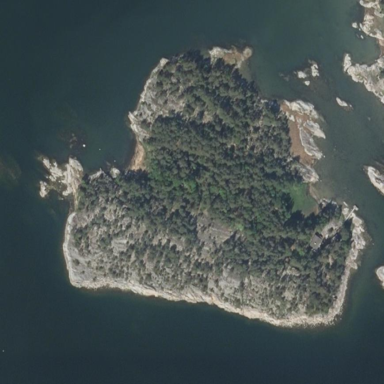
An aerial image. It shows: Image showing island.